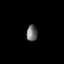
Tissue: prostate
Cell type: T cells
Senescence score: 0.224
Nuclear area (px): 170
Mean DAPI intensity: 110.841